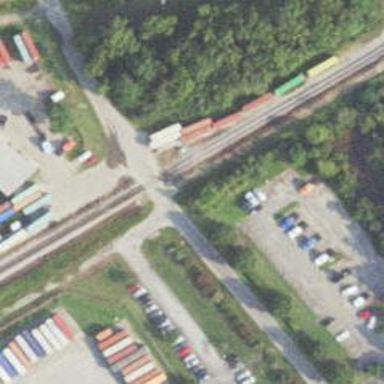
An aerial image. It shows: Railway track.